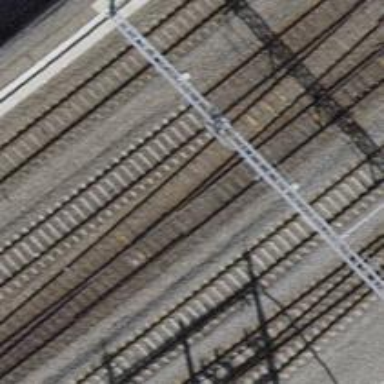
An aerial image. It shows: Single-track electrified railway siding with contact line.